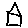
Label: house